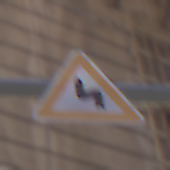
Verkehrszeichen: DoppelkurveZunaechstLinks
Umgebung: Outdoor, Urban
Tageszeit: MorningAfternoon
Wetter: PartlyCloudy
Licht: Natural
Jahreszeit: NotSpecified
Kontrast: MediumContrast